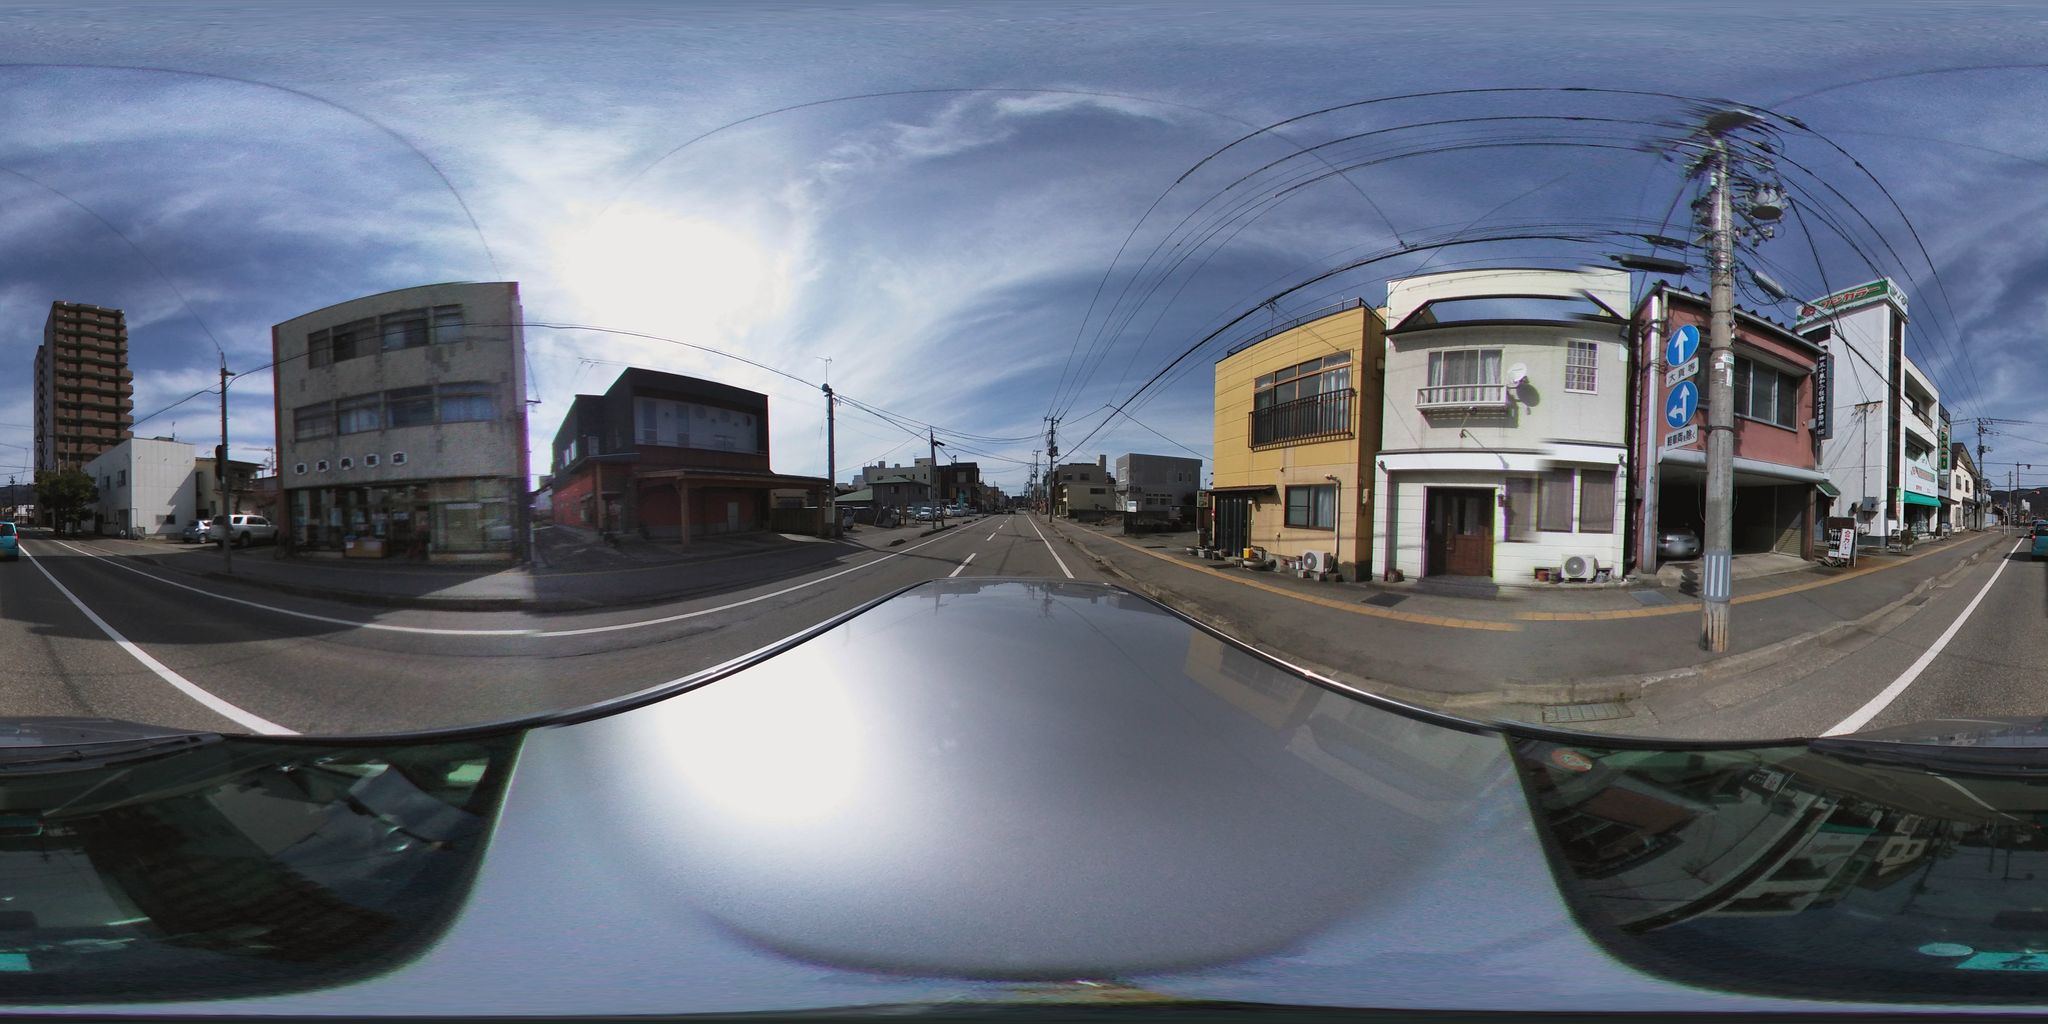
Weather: snowy
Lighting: day
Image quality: good
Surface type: driving surface
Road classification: footway
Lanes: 2.0
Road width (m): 1.5
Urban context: urban centre
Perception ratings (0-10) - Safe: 1.59, Lively: 7.64, Beautiful: 4.21, Boring: 5.86, Depressing: 6.62, Wealthy: 1.71